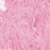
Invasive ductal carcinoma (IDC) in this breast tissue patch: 0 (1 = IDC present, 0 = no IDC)